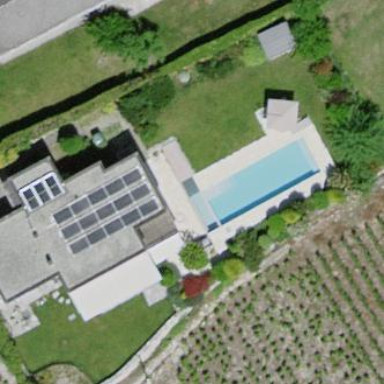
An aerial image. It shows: Swimming pool located in leisure land.